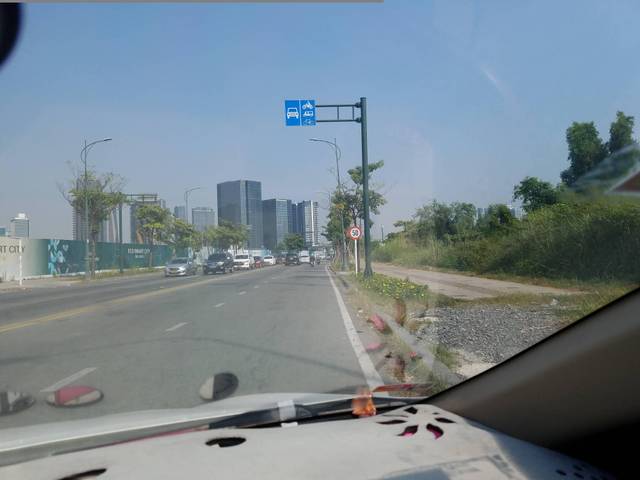
Region: Vietnam
Coordinates: 10.772, 106.717